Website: lowes
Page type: billing-address
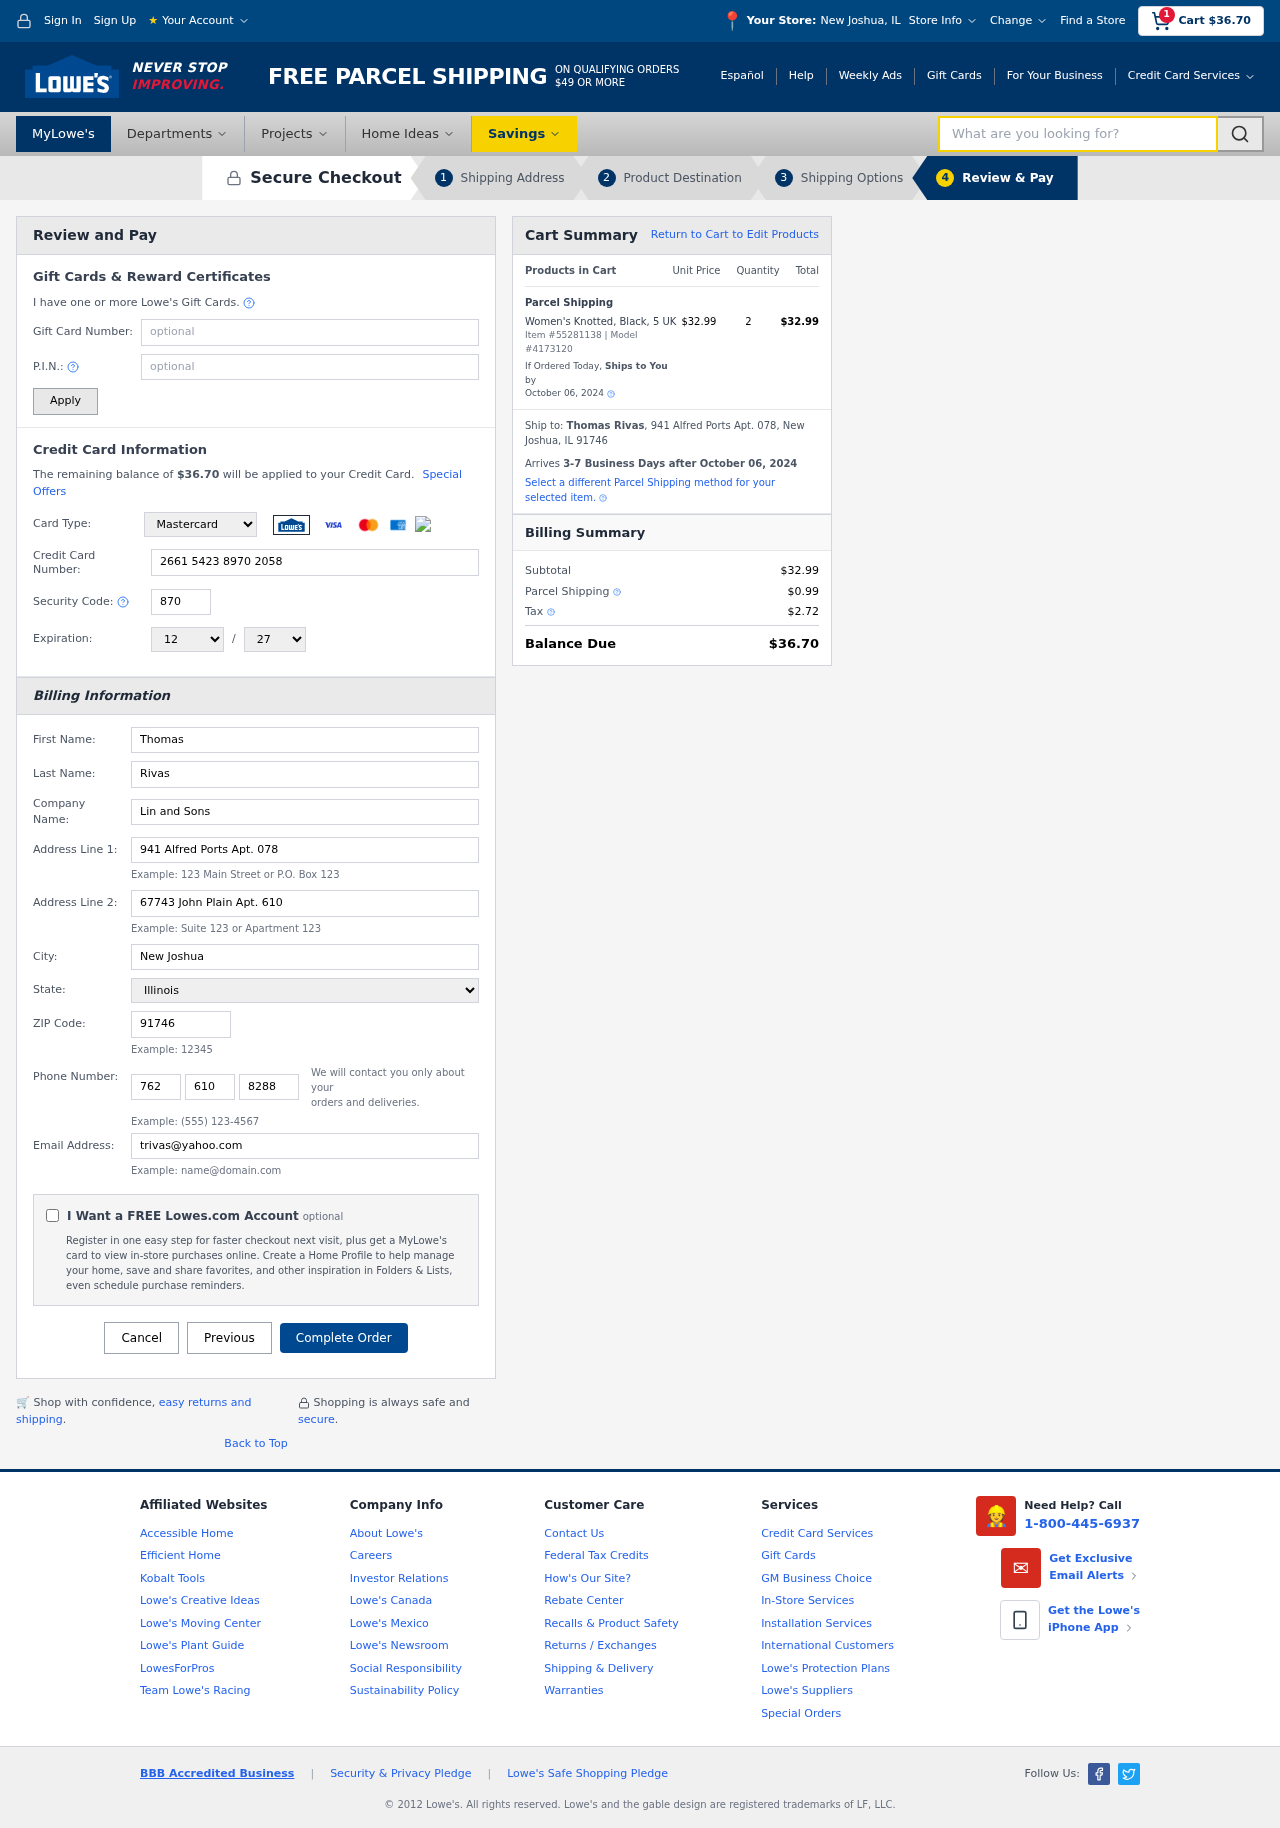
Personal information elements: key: PII_CARD_CVV
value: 870
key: PII_CARD_EXPIRY_MONTH
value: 12
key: PII_CARD_EXPIRY_YEAR
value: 27
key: PII_CARD_NUMBER
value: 2661 5423 8970 2058
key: PII_CARD_TYPE
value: Mastercard
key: PII_CITY
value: New Joshua
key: PII_CITY_STATE
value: New Joshua, IL
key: PII_COMPANY
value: Lin and Sons
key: PII_EMAIL
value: trivas@yahoo.com
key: PII_FIRSTNAME
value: Thomas
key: PII_FULLNAME
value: Thomas Rivas
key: PII_LASTNAME
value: Rivas
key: PII_PHONE_AREA
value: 762
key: PII_PHONE_PREFIX
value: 610
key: PII_PHONE_SUFFIX
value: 8288
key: PII_POSTCODE
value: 91746
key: PII_STATE
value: Illinois
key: PII_STREET
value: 941 Alfred Ports Apt. 078
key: PII_STREET2
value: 67743 John Plain Apt. 610
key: PII_CITY_STATE_ZIP
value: New Joshua, IL 91746
Product elements: key: PRODUCT1_NAME
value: Women's Knotted, Black, 5 UK
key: PRODUCT1_PRICE
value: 32.99
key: PRODUCT1_QUANTITY
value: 2
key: PRODUCT_ITEM_NUMBER
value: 55281138
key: PRODUCT_MODEL_NUMBER
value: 4173120
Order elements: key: ORDER_SUBTOTAL
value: $36.70
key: ORDER_TOTAL
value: $36.70
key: ORDER_SHIPPING_DATE
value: October 06, 2024
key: ORDER_SUBTOTAL
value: $32.99
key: ORDER_DELIVERY_DATE
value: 3-7 Business Days after October 06, 2024
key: ORDER_SHIPPING_DATE2
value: October 06, 2024
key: ORDER_SUBTOTAL2
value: $32.99
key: ORDER_SHIPPING_COST
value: $0.99
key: ORDER_TAX
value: $2.72
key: ORDER_TOTAL2
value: $36.70
Search elements: key: HEADER_SEARCH
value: What are you looking for?